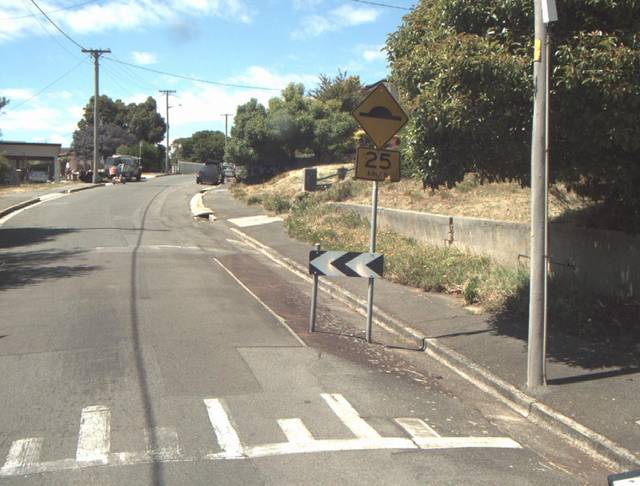
Region: Australia
Coordinates: -41.459, 147.134